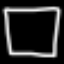
Label: square